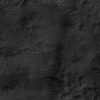
Atmospheric dust classification: not_dusty